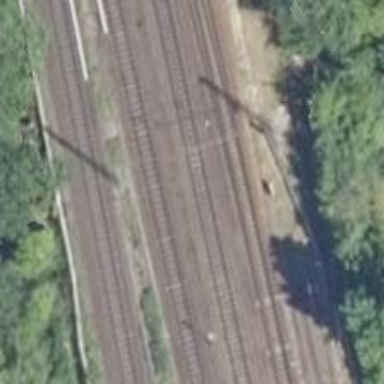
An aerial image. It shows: Railway switch with the turnout side on the left.